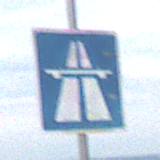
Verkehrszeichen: Autobahn
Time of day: Midday
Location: Outdoor (RoadRail)
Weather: PartlyCloudy
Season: NotSpecified
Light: Natural